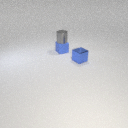
small blue metal cube to the right of small blue rubber cube